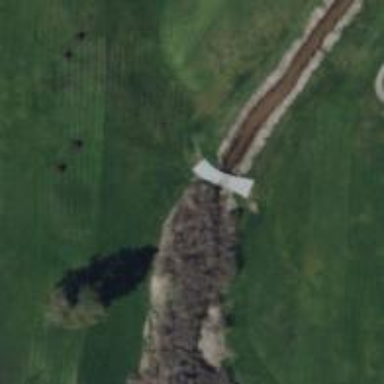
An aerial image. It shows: Service road designated as golf cart path.